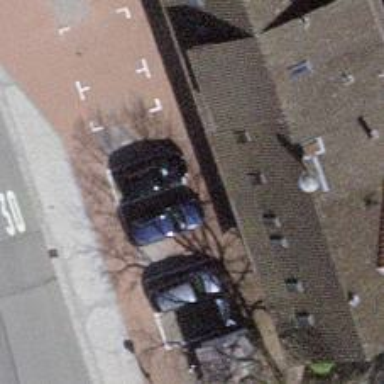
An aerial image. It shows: Charging station.